Question: I want to display my pages as a book, and when we move from one page to another it should look like book reviewing. For an example see the below screenshot

Can you give me some suggestions on this design and animation functionality?
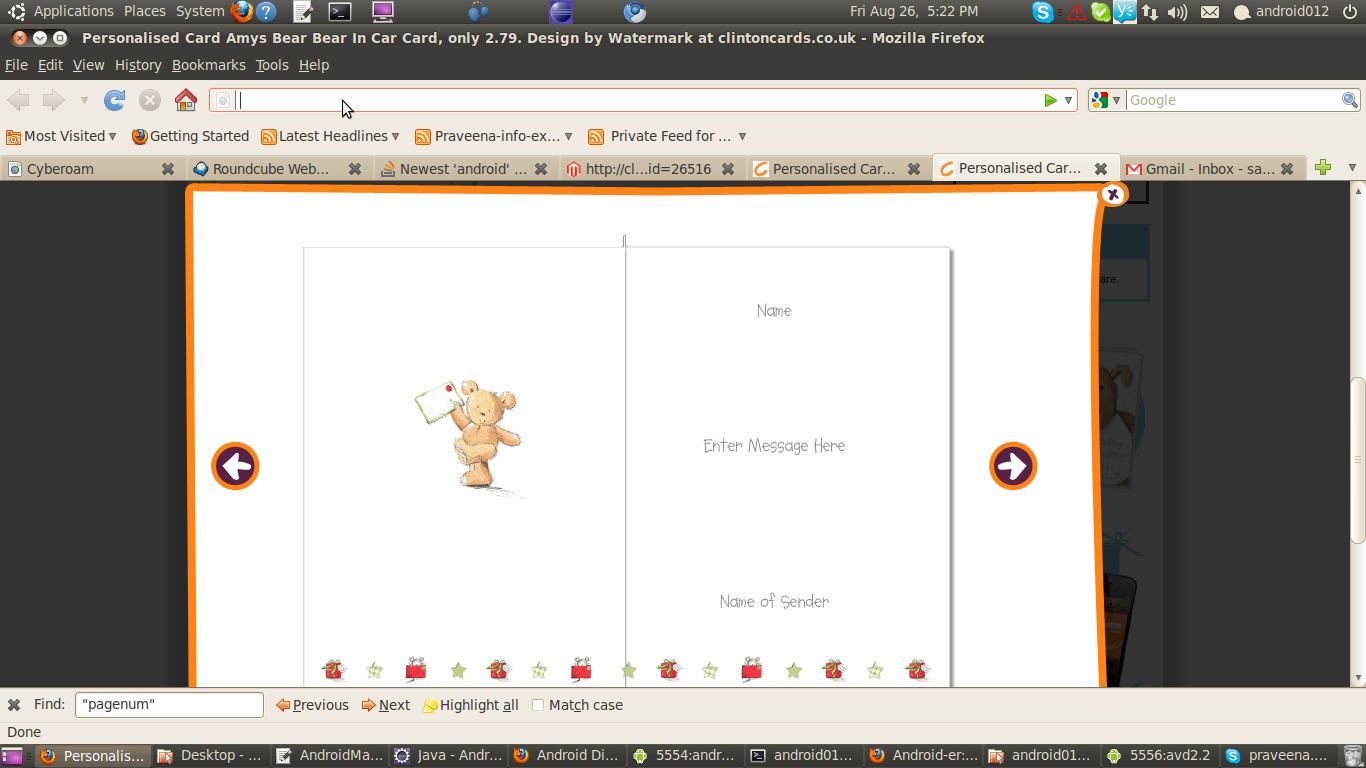
Answer: Are you looking for this ?

Code for this layout
'''
<?xml version="1.0" encoding="utf-8"?>
<ScrollView xmlns:android="http://schemas.android.com/apk/res/android"
android:layout_width="fill_parent" android:layout_height="fill_parent"
android:scrollbars="horizontal|vertical">
<RelativeLayout xmlns:android="http://schemas.android.com/apk/res/android"
android:layout_width="fill_parent" android:layout_height="fill_parent" android:gravity="center_vertical" >
<Button android:id="@+id/btnNext" android:layout_width="wrap_content"
android:layout_centerVertical="true" android:layout_height="wrap_content"
android:background="@drawable/icon" android:layout_alignParentRight="true" />
<Button android:id="@+id/btnBack" android:layout_width="wrap_content"
android:layout_height="wrap_content" android:background="@drawable/icon"
android:layout_centerVertical="true" android:layout_alignParentLeft="true" />
<LinearLayout android:layout_width="fill_parent" android:layout_centerVertical="true"
android:gravity="center_horizontal" android:layout_height="fill_parent"
android:layout_toLeftOf="@id/btnNext" android:layout_toRightOf="@id/btnBack"
android:orientation="horizontal">
<RelativeLayout android:id="@+id/layRight"
android:layout_width="150dp" android:layout_height="250dp"></RelativeLayout>
<RelativeLayout android:id="@+id/layLeft"
android:layout_width="150dp" android:layout_height="250dp"></RelativeLayout>
</LinearLayout>
</RelativeLayout>
</ScrollView>
'''